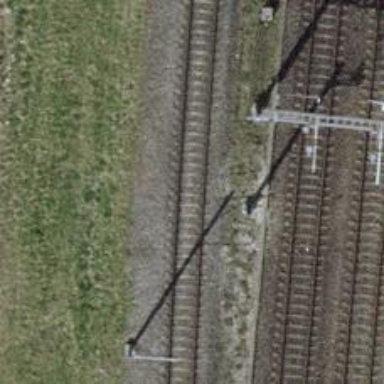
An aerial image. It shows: Rail siding with electrified contact lines for trains.